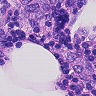
Metastatic tissue present: yes